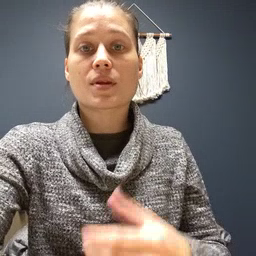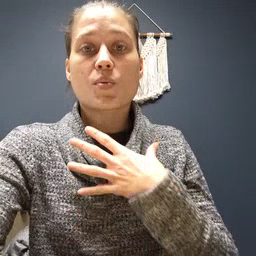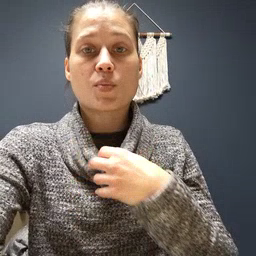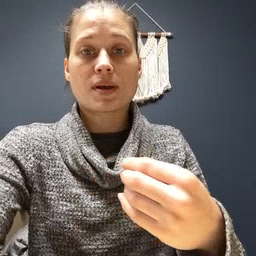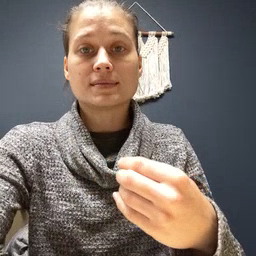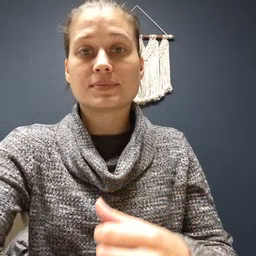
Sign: white